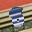
Label: 8